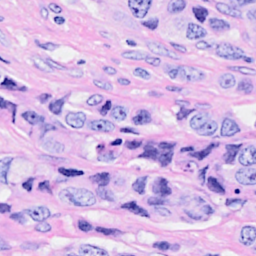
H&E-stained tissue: Breast